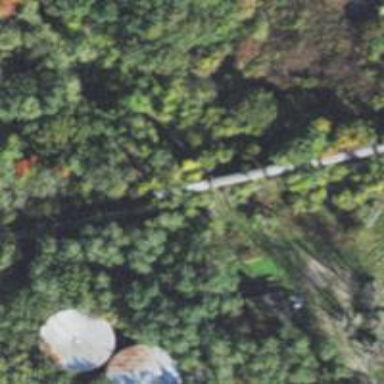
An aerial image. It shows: Disused railway bridge.